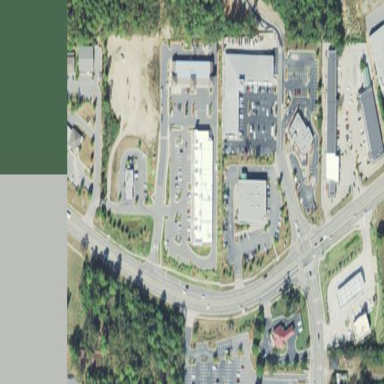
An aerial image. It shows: Retail area.